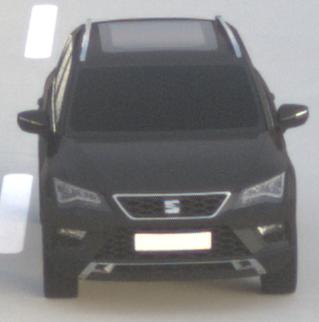
Make: SEAT
Model: Ateca 1.0 TSI Ecomotive
Detailed model: Ateca (5FP)
Model produced from: 2016/08
Model produced until: 2018/08
Doors: 5
Color: black
Road condition: dry road
Daytime: sunrise or sunset
Contrast: low contrast